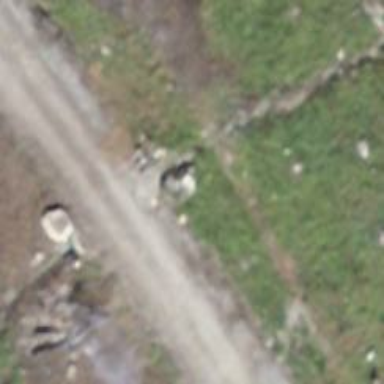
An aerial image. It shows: Culvert tunnel.